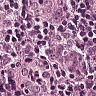
Metastatic tissue present: yes